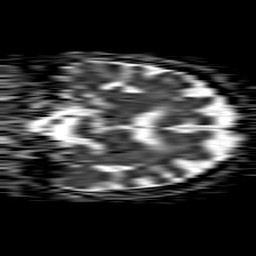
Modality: ADC
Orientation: coronal
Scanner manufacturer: philips
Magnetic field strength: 1.5 T
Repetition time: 4.6 s
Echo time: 0.08631 s